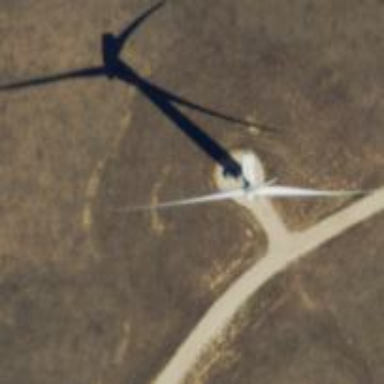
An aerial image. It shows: Wind generator powered by wind. The generator type is horizontal axis and it uses wind turbines.